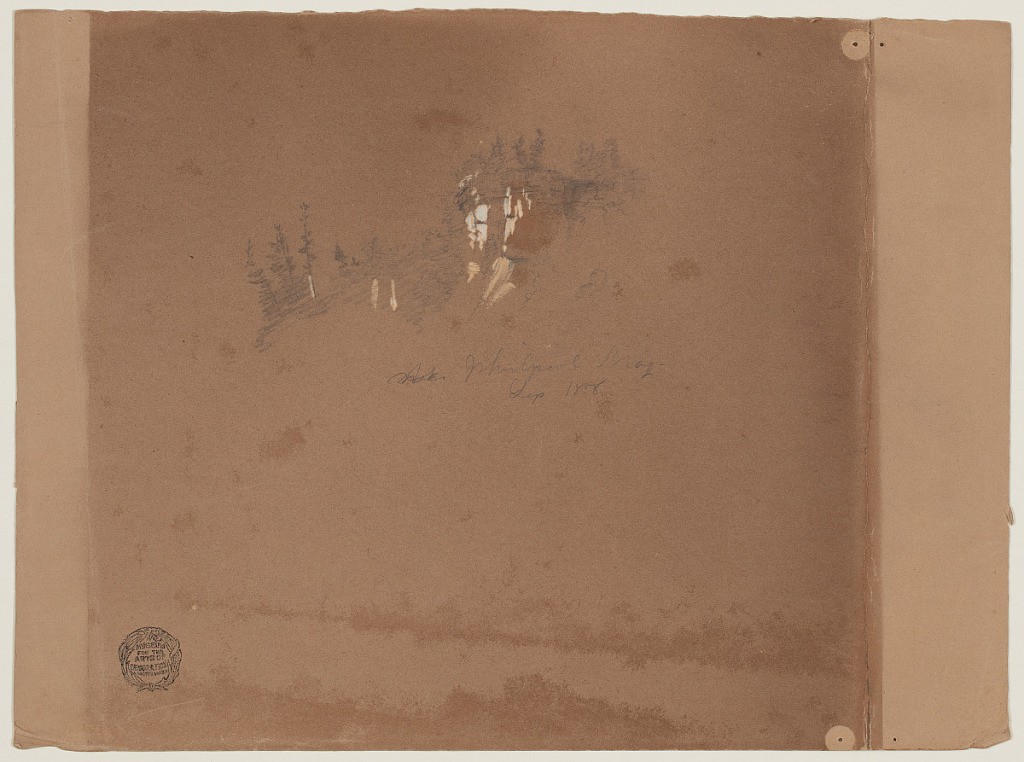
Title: Ledge near the Whirlpool, Niagara Falls
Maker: Frederic Edwin Church, American, 1826–1900
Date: September 1858
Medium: Graphite and white gouache on light brown wove paper
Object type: Drawing
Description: Landscape sketch showing a view of a rocky ledge on the banks of the Niagara River near the Whirlpool and beyond the Falls. Highlighted in white gouache, which may represent ice or, more likely, dripping water, the ledge has a flat, platform-like top that bulges slightly. Behind this rocky outcropping and to its left are dark groups of loosely rendered trees.